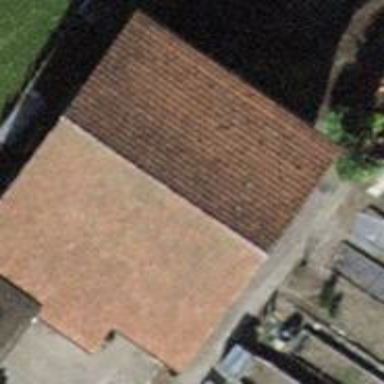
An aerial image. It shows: Shed.